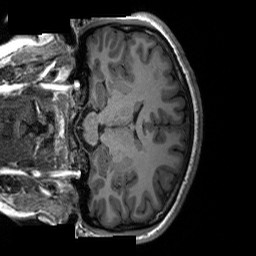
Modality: T1w
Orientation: coronal
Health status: ill
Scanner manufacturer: siemens
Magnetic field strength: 3 T
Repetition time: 2.3 s
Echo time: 0.00226 s